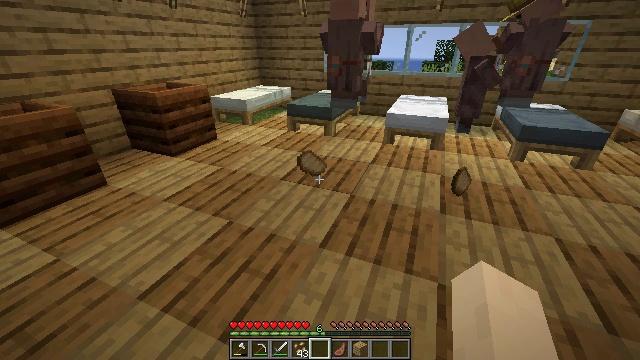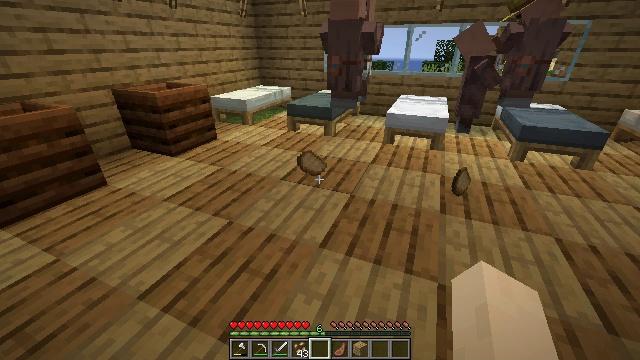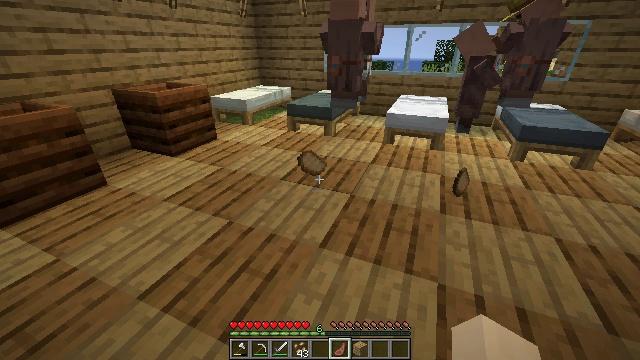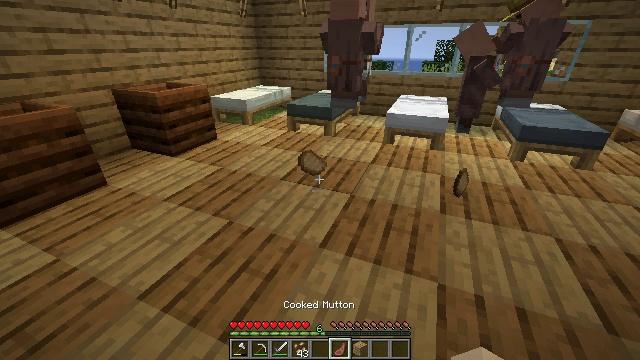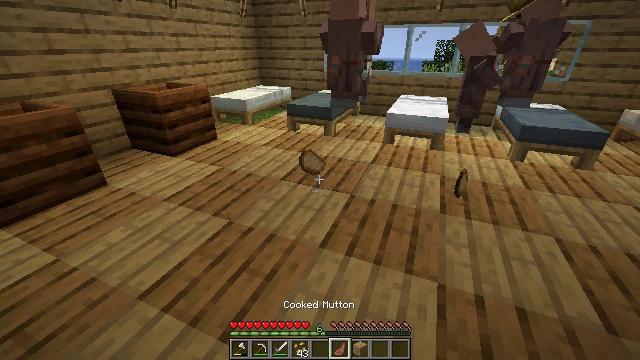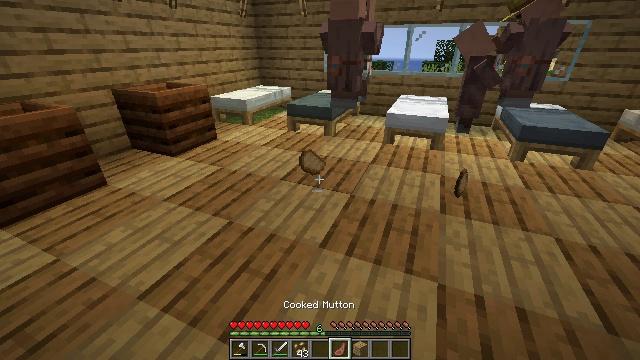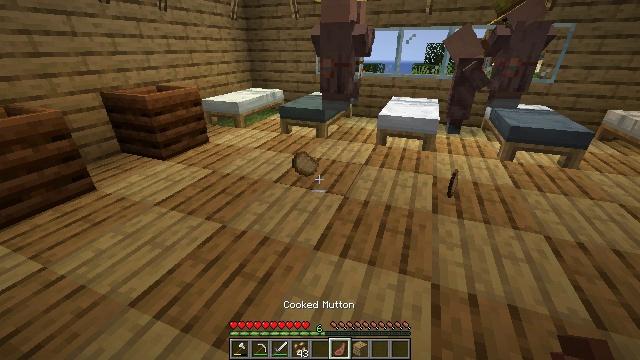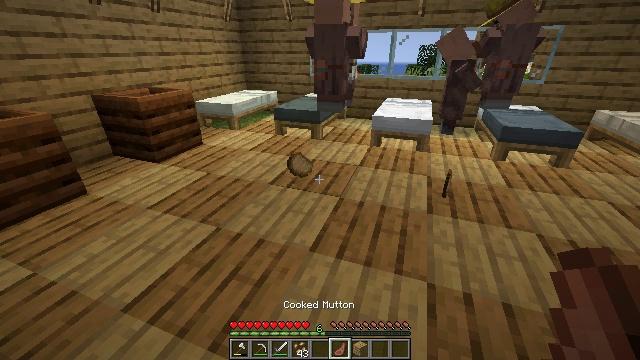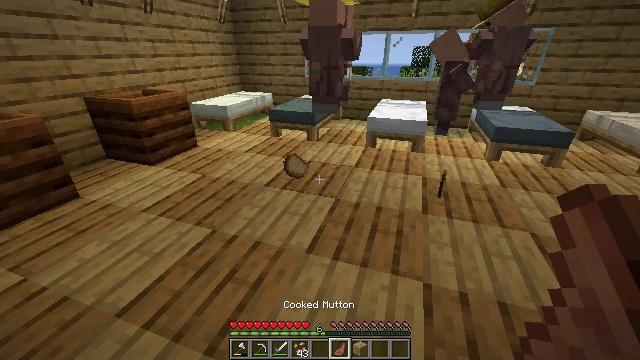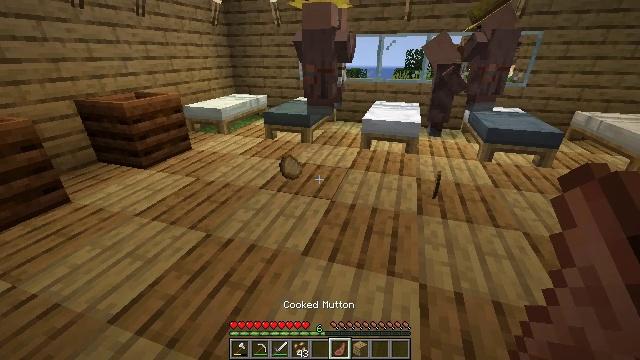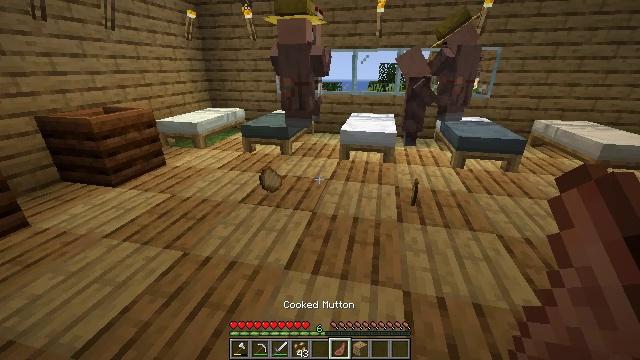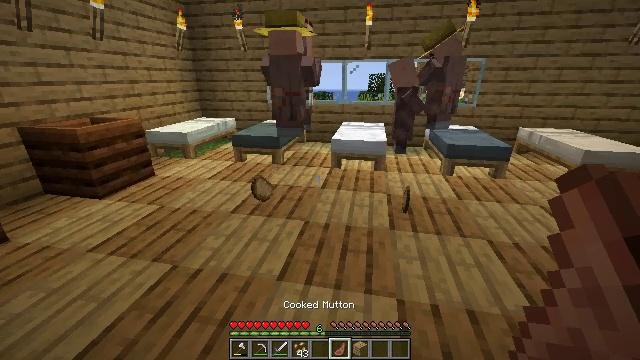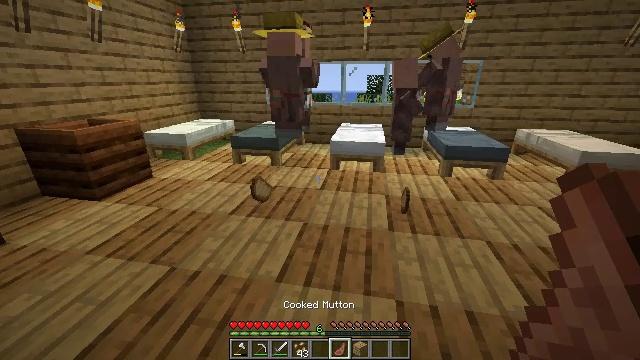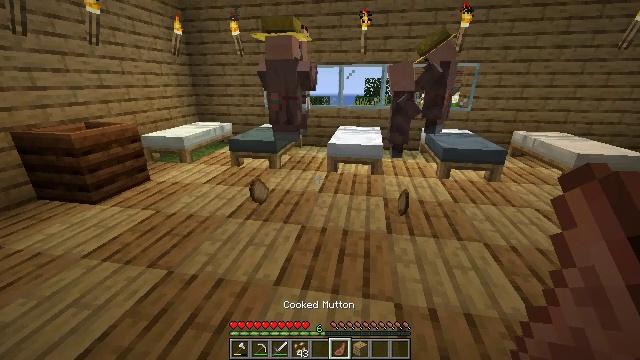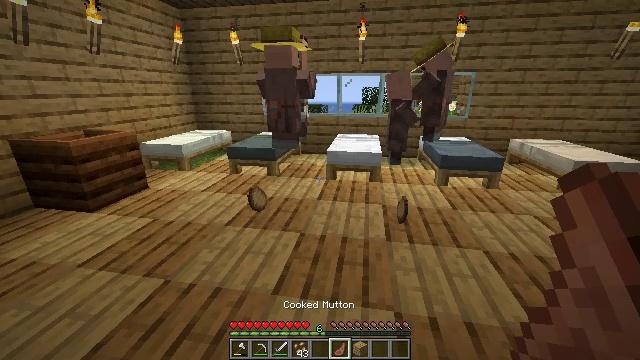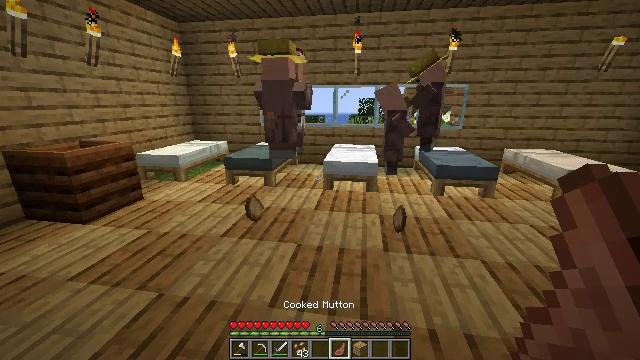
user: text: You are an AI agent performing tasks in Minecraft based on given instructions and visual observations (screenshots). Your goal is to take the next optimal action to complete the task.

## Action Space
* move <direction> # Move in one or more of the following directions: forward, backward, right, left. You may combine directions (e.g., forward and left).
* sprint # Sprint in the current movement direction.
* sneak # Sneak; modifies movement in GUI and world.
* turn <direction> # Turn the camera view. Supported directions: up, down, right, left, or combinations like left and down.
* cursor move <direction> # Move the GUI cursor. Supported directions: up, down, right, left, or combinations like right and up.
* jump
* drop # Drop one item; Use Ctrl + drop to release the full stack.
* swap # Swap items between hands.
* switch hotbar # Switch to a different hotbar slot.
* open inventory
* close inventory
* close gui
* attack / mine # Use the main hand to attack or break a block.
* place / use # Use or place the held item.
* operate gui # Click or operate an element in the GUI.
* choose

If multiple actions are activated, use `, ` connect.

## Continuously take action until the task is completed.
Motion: motion action
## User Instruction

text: Remove a cooked mutton from the inventory.
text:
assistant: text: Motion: no_op
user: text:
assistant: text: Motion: switch to hotbar 6
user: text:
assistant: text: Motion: switch to hotbar 6
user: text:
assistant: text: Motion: switch to hotbar 6
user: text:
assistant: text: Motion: switch to hotbar 6
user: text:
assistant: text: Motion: turn right
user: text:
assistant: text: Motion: turn right
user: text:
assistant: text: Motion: turn right
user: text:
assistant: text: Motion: turn right
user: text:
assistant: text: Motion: turn right and up
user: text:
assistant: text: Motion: turn right and up
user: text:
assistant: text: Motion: no_op
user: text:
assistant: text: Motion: no_op
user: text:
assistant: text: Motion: turn up
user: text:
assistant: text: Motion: turn up
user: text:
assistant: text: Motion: turn up
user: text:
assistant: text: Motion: no_op
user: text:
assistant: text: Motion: no_op
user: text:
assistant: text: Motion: no_op
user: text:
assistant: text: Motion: no_op
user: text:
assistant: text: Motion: no_op
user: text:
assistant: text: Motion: no_op
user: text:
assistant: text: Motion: turn up
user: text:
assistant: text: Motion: turn right and up
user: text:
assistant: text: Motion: turn up
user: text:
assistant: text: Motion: no_op
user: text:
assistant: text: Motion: no_op
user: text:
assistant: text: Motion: no_op
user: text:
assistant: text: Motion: no_op
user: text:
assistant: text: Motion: no_op